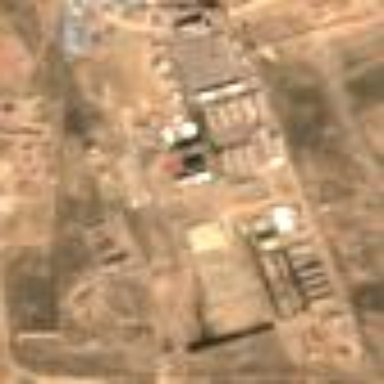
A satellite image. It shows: Industrial area.